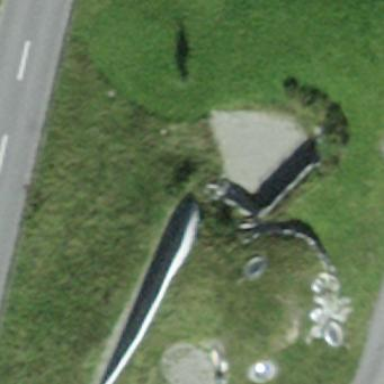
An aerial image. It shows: Building with roof made of grass.